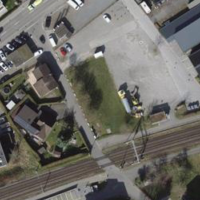
EUNIS habitat code: 55
Species observed at this site:
Filipendula ulmaria